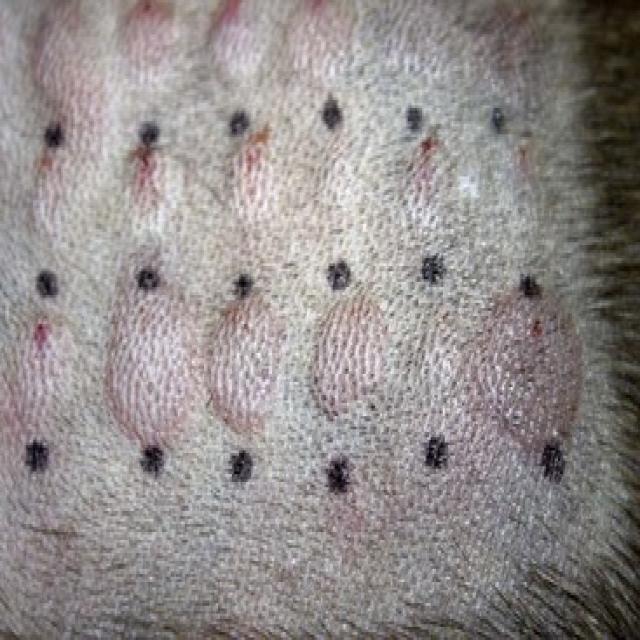
Canine hypersensitivity reaction — allergic skin response with urticaria, erythema, pruritus, and angioedema. May be food, environmental, or flea allergy related.